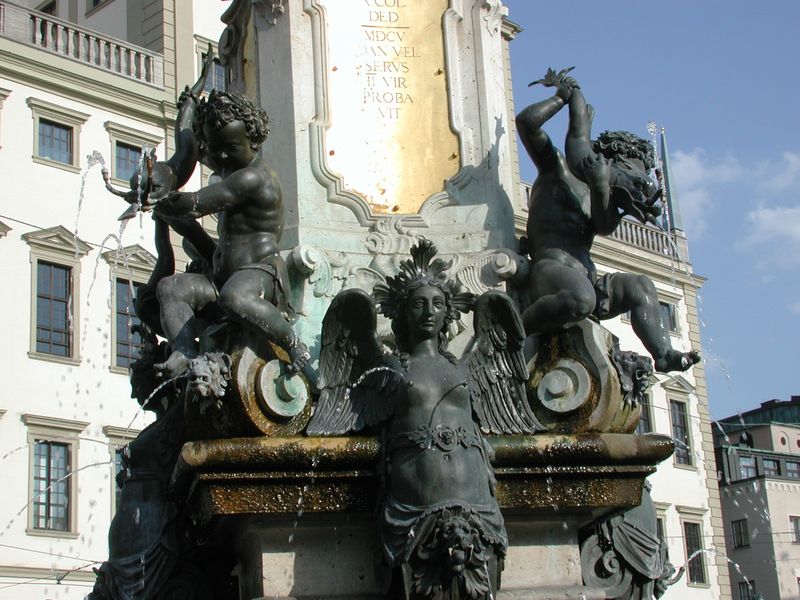
Titel: Augustusbrunnen
Künstler: Hubert Gerhard
Standort: Augsburg, Maximilianstraße (EU - D - B)
Schlagwörter: flügel, himmel, meer, nackt, wasser, wolken, brust, busen, fenster, frau, licht, gürtel, haus, füllhorn, gold, drei, diadem, brunnen, delphin, engel, putte, balkon, schrift, fassade, farbe, figuren, blue, column, crown, feathers, white, tafel, black, dark, figures, golden, gray, green, three, windows, woman, detail, inschrift, railing, bronze, brustwarze, brustwarzen, foto, fotografie, löwenkopf, rom, fisch, löwen, plastiken, voluten, angel, angels, cloud, clouds, mythology, naked, nude, roman, sky, stone, building, house, water, detaill, child, feet, metal, ballustrade, putten, wasserspeier, waser, monument, photo, sculpture, statue, wings, fische, letters, children, fence, town, cherub, cherubs, cupids, marble, italy, city, rome, latein, square, buildings, fountain, schrifttafel, augsburg, art, statues, breasts, christ, fish, outdoors, fontänen, flute, rathausplatz, plate, lion, latin, angle, photograph, navel, nipples, boys, words, sculptures, nymph, center, real, italia, pipe, barok, belly, plaque, boobs, tits, lions, language, mermaid, 3, artwork, winds, figues, augustusbrunnen, enghel, 1605, gargoyle, numerals, rathhausplatz, squirting, water fountain, dolphin, porpoises, mtrio, water fish, proba, mdcv